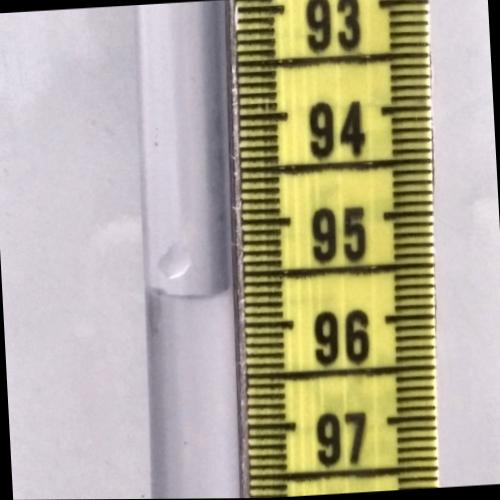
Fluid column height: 95.7 cm